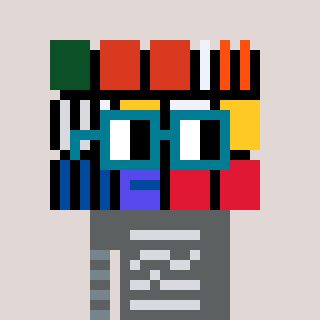
a pixel art character with square dark green glasses, a abstract-shaped head and a bluegrey-colored body on a warm background